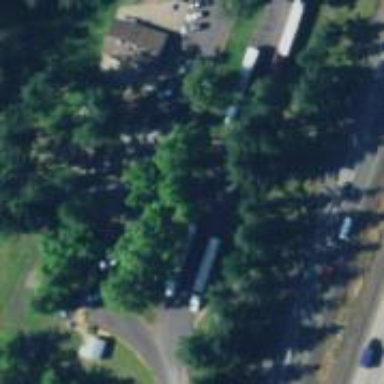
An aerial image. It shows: Rest area along the road.